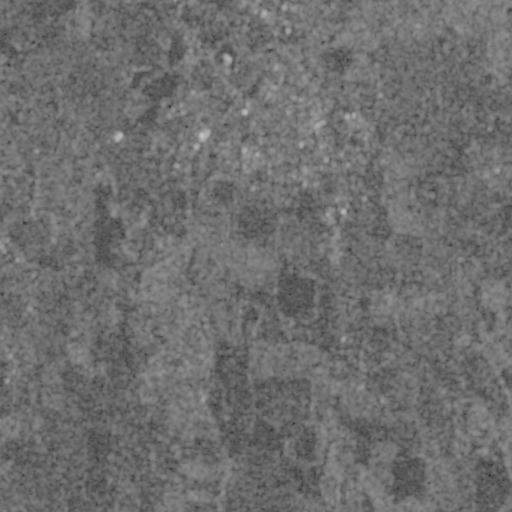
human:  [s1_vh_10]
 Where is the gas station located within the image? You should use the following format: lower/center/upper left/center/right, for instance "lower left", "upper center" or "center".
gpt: The gas station is located in the upper center of the image.
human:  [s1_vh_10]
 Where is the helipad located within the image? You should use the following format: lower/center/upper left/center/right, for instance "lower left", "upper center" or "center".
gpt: The helipad is located in the upper center of the image.
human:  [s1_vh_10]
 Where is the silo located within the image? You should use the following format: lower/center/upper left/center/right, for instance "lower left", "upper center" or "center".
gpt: The silo is located in the upper center of the image.
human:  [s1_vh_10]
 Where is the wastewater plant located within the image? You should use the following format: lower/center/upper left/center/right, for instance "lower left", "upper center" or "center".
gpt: The wastewater plant is located in the upper center of the image.
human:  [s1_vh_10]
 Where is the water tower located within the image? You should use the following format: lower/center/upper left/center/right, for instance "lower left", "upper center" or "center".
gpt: The water tower is located in the lower left of the image.
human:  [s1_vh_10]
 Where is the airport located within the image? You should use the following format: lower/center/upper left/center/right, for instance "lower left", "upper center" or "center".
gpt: There is no airport in the image.

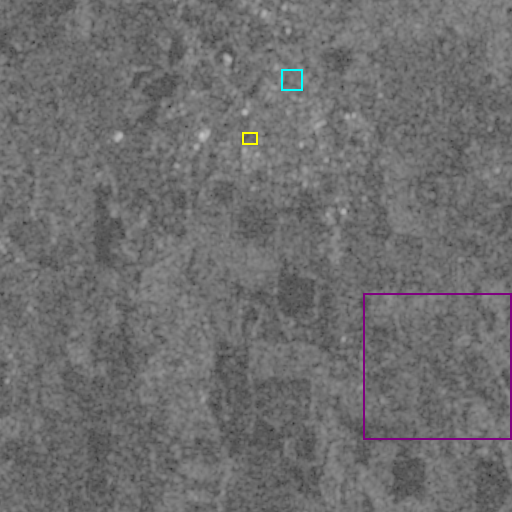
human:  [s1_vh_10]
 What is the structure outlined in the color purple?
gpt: The structure outlined in purple is a crop field.
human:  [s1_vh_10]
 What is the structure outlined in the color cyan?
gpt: The structure outlined in cyan is a park.
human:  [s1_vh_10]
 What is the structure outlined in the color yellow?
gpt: The structure outlined in yellow is a parking lot.
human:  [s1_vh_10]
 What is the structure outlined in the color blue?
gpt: There is no blue outline.